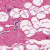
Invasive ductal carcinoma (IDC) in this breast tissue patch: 0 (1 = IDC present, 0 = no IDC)